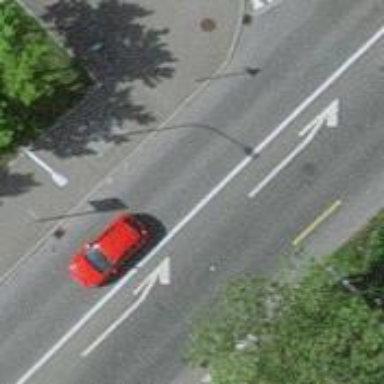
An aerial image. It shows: Secondary road with asphalt surface and dedicated cycle lane.